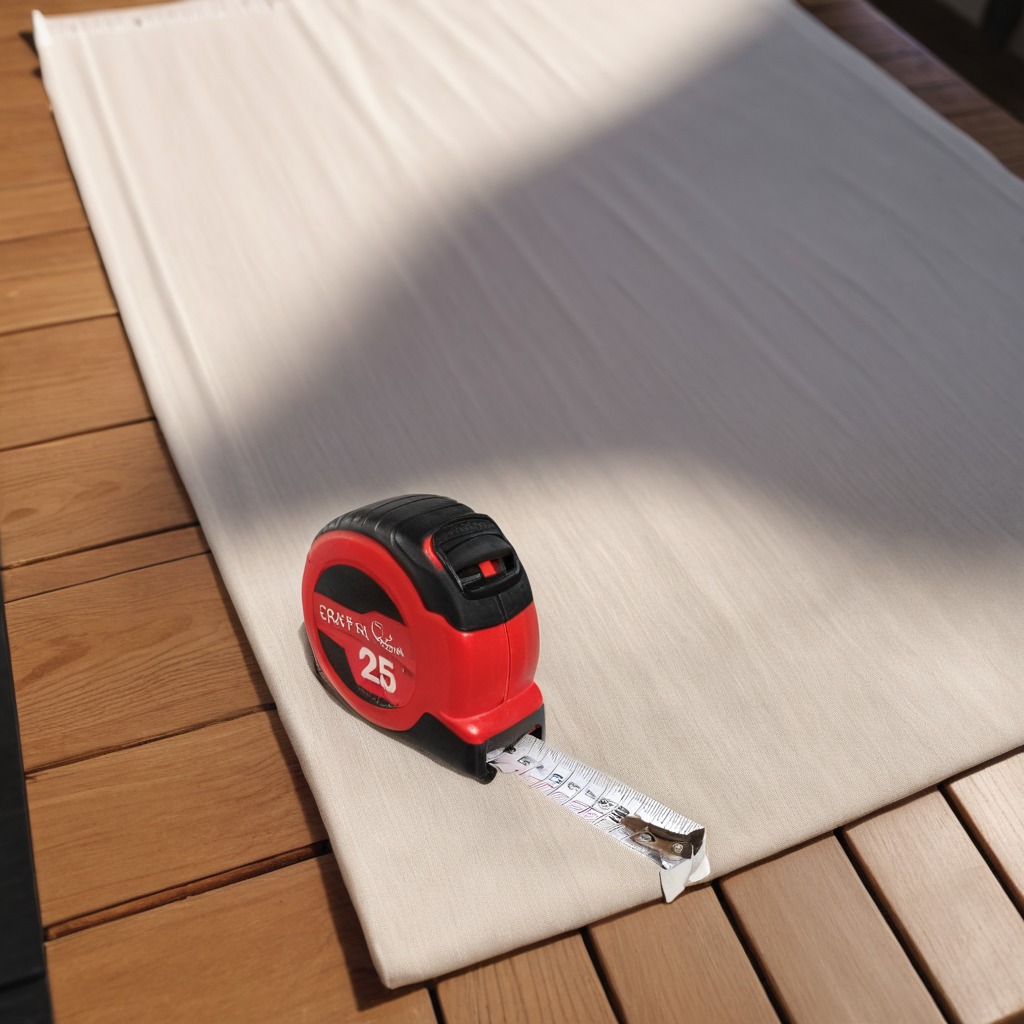
A measuring tape lying on the wooden table.